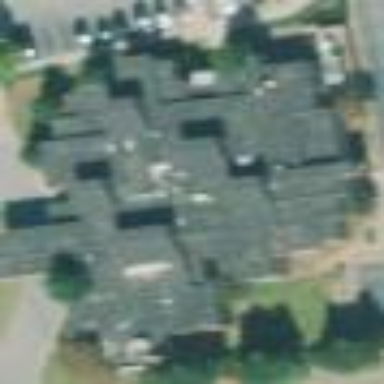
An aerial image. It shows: Building.